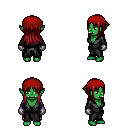
a pixel art fantasy rpg character, female body template, orc, green skin, gray robe, gold greaves, brunette unkempt hairstyle, red bandana, metal gloves, four views (front, back, left, right), 2x2 character sprite sheet, small pixel art, hard edges, no anti-aliasing